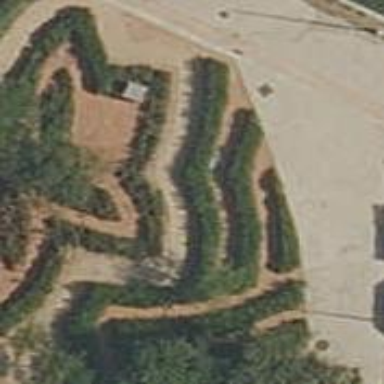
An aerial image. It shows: Hedge acting as barrier.